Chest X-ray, PA view. Patient: 52 years old, sex M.
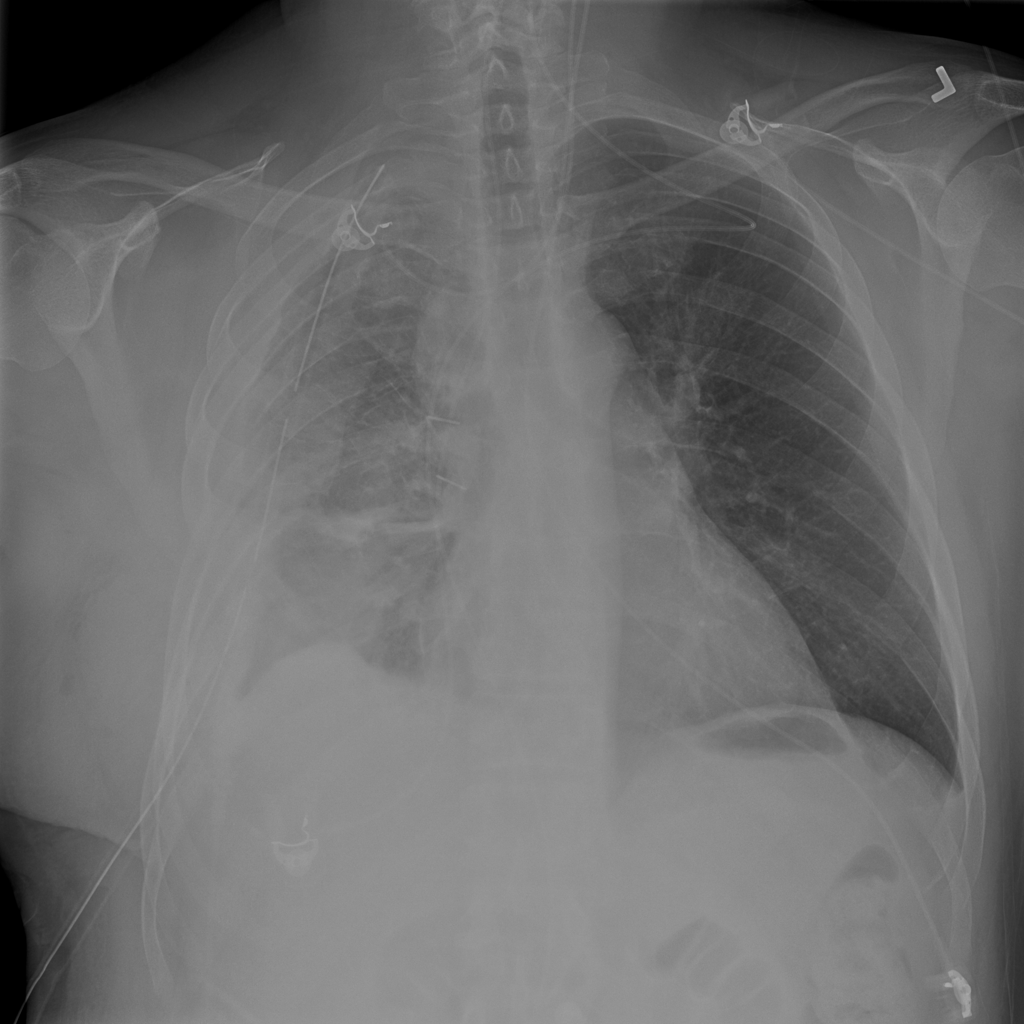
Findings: Emphysema, Pleural_Thickening